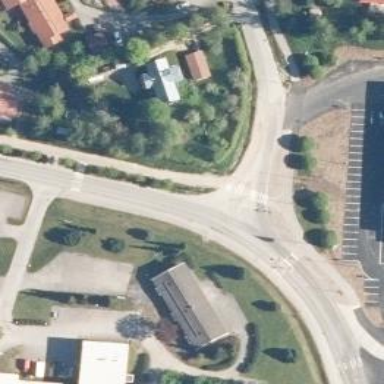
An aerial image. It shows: Asphalt cycleway with uncontrolled zebra crossing. The crossing has island for safety.